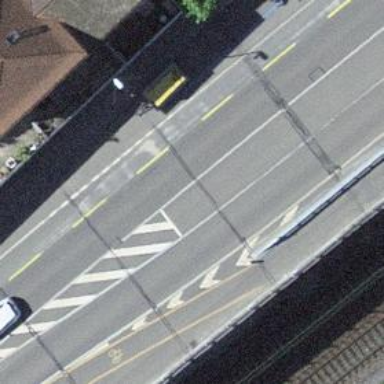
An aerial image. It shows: Primary highway with asphalt surface. There is track cycleway on the left.